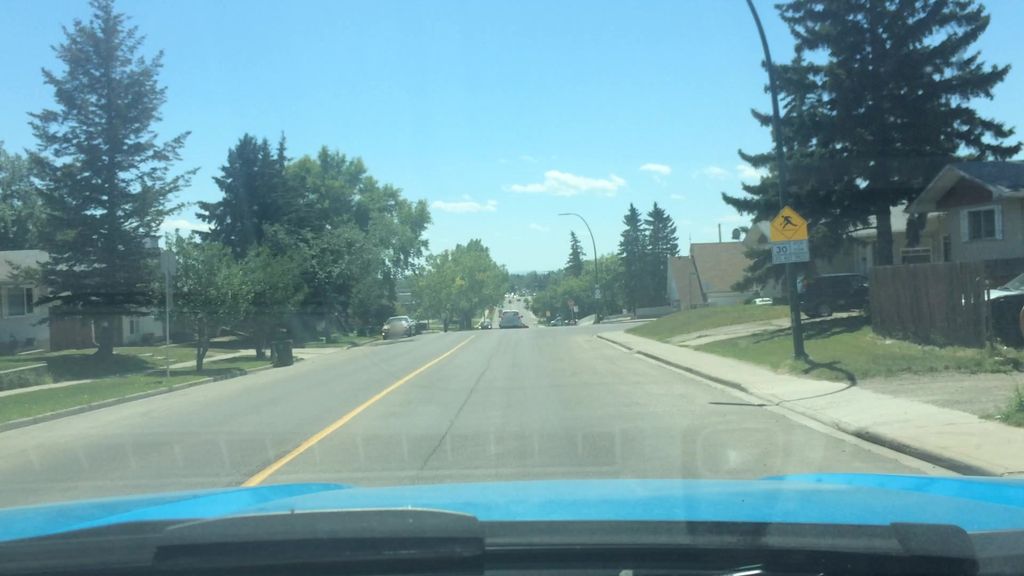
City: calgary